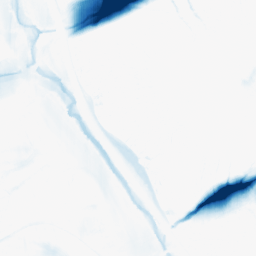
Category: morphological
Decomposition family: morphological_ellipse
Decomposition parameters: operation: closing
width: 50
height: 10
Upsampling method: quartic
Upsampling parameters: scale: 2
Upsampling scale: 2